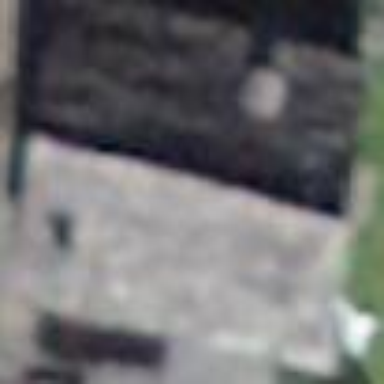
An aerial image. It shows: Detached building.